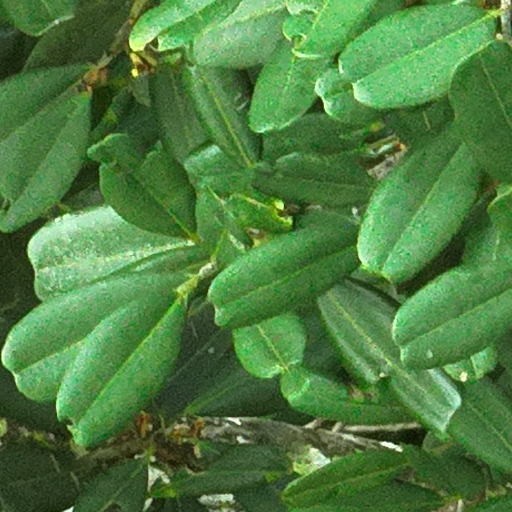
Species: Calophyllum longifolium
GBIF accepted scientific name: Calophyllum longifolium
Crown area (m\u00b2): 241.955